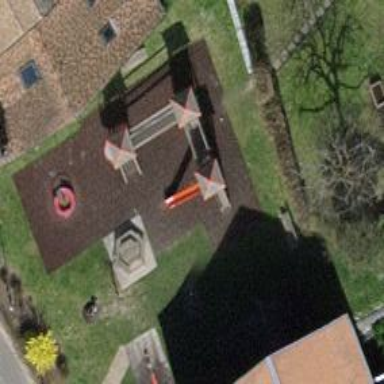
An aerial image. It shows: Playground area for leisure activities on the land.